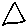
Label: triangle